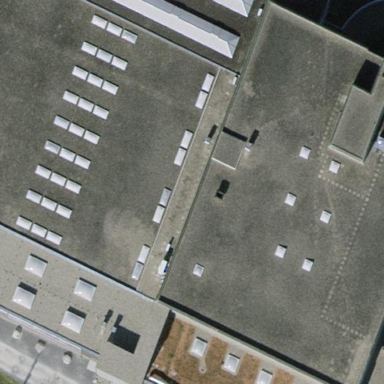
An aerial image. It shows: Commercial building.